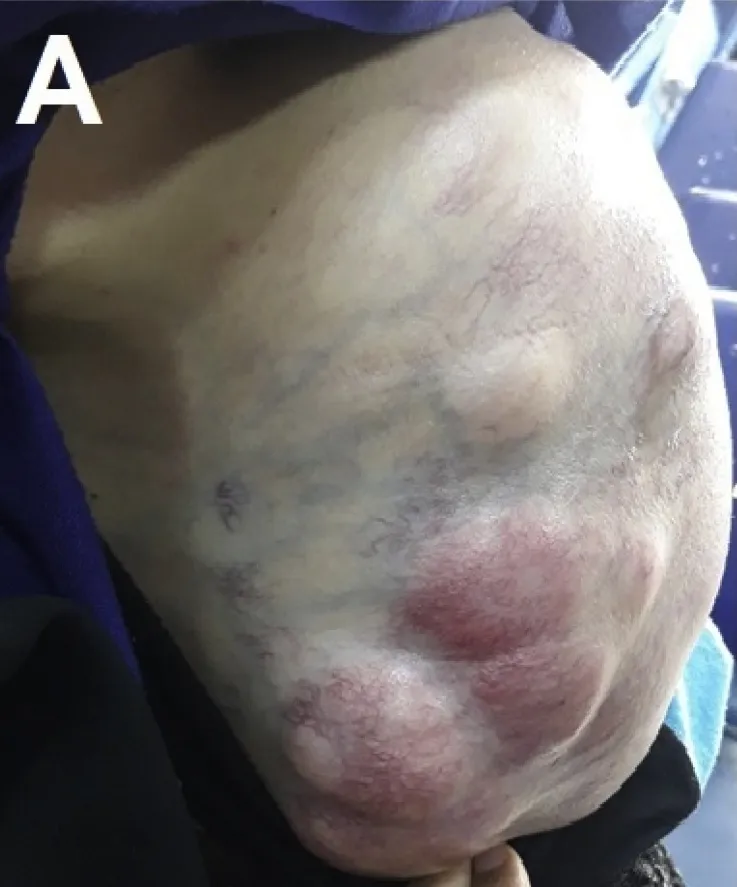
Two large multilobulated masses: A. Left laterocervical mass.
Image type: medical_photograph (skin_photograph)